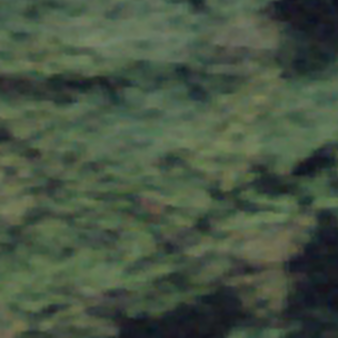
Label: other